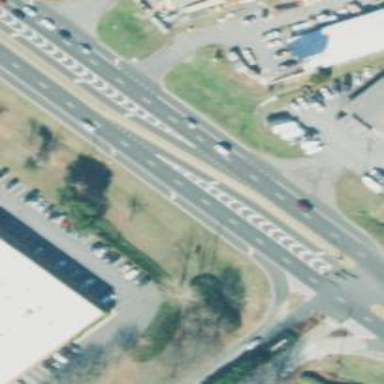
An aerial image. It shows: Primary link highway with asphalt surface.